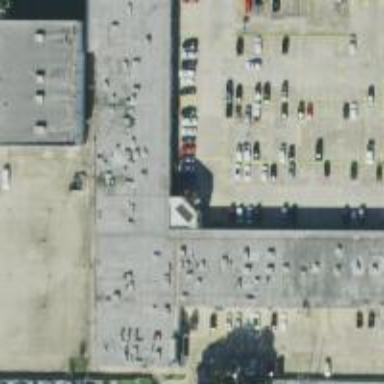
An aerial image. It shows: Retail building.